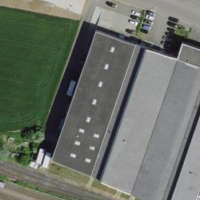
EUNIS habitat code: 54
Species observed at this site:
Oecanthus pellucens